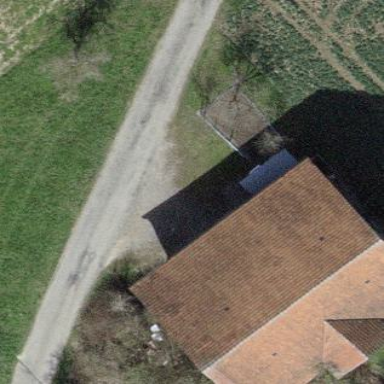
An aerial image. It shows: Farm auxiliary building with gabled roof.